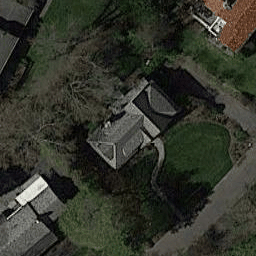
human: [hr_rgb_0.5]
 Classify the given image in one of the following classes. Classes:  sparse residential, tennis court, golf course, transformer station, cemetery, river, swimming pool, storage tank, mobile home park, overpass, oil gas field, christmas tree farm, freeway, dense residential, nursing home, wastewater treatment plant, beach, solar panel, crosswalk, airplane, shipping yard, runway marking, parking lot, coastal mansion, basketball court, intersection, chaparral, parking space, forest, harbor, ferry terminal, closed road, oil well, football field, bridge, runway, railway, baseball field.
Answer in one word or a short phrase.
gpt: sparse residential